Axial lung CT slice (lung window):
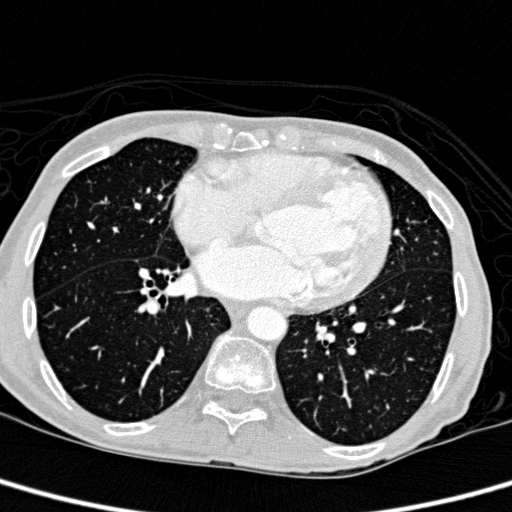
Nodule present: no